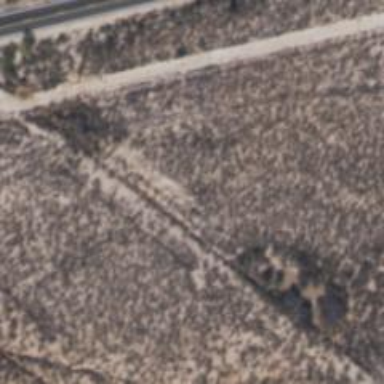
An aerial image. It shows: Track road.